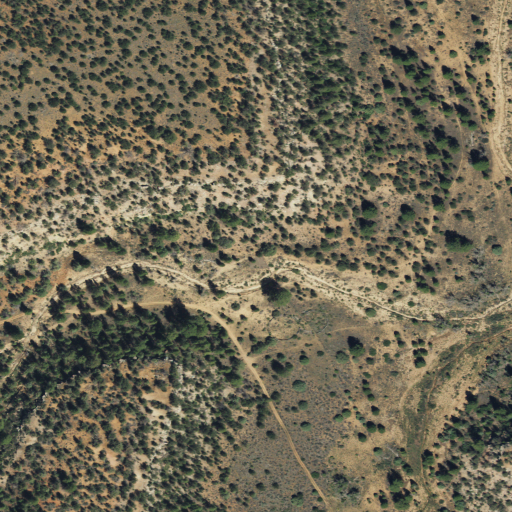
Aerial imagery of valley in Utah named Rig Canyon containing evergreen forest and shrub